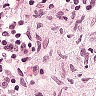
Metastatic tissue present: no